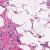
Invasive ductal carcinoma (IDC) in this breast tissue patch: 0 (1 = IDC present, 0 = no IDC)